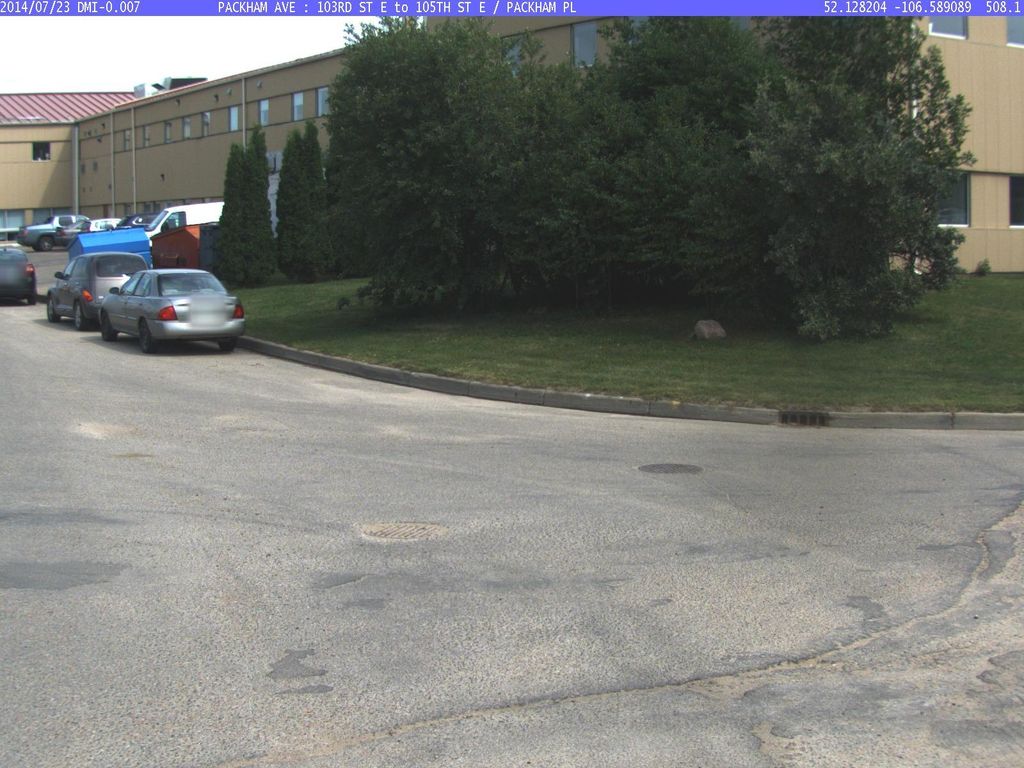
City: saskatoon